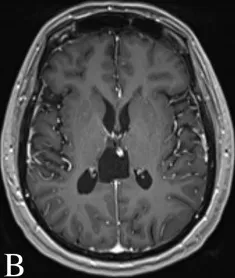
Post-operative MRI of the brain 12 months following surgery. (A-C) Post-contrast T1-weighted images demonstrating no evidence of residual or recurrent disease.
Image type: radiology (mri)